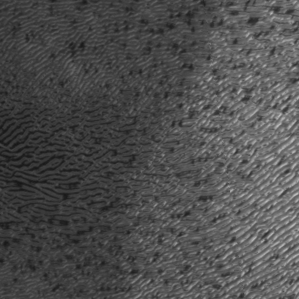
Label: frost